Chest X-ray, PA view. Patient: 18 years old, sex F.
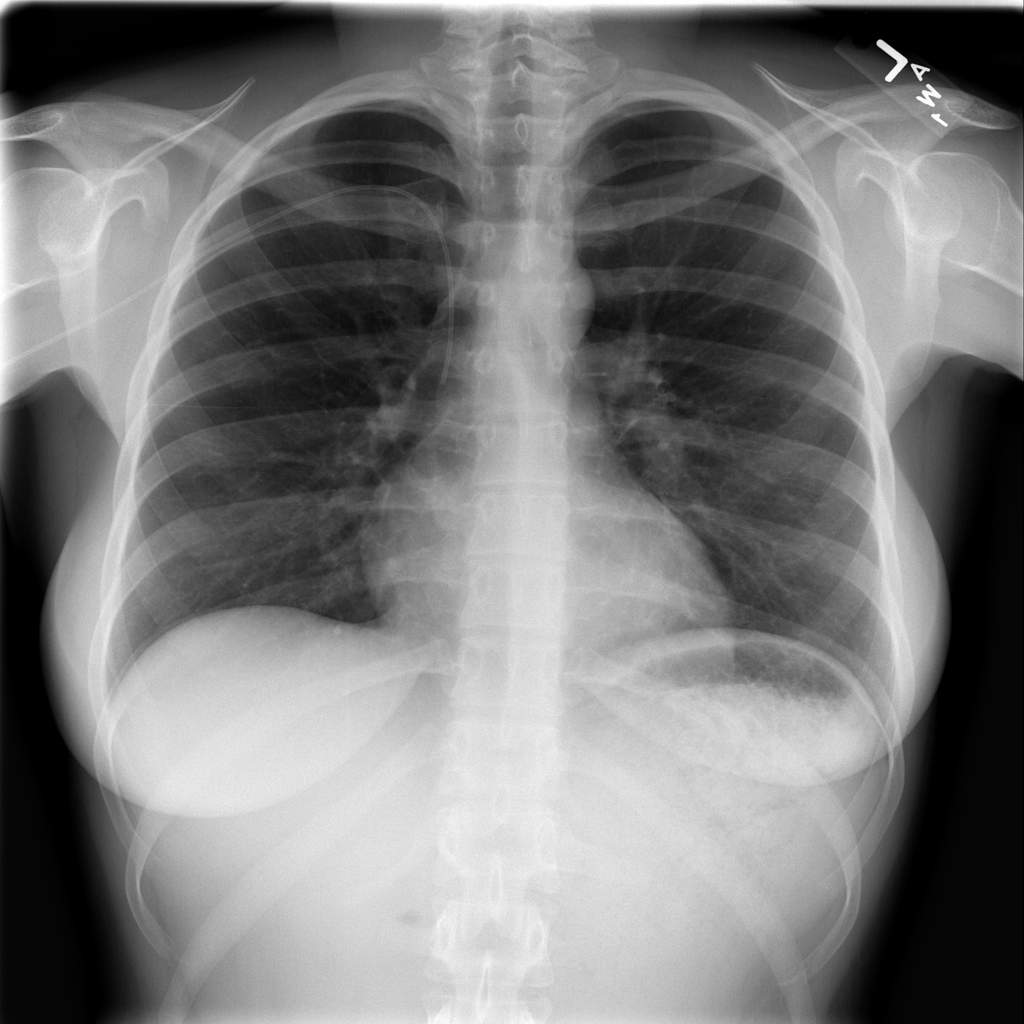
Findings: No Finding